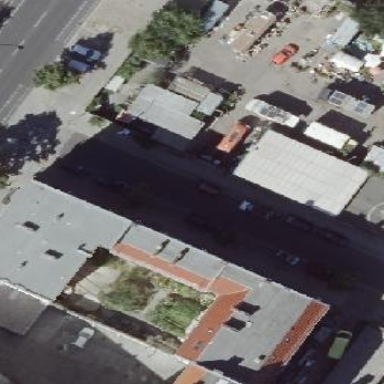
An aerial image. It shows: Apartment building with double saltbox roof shape.